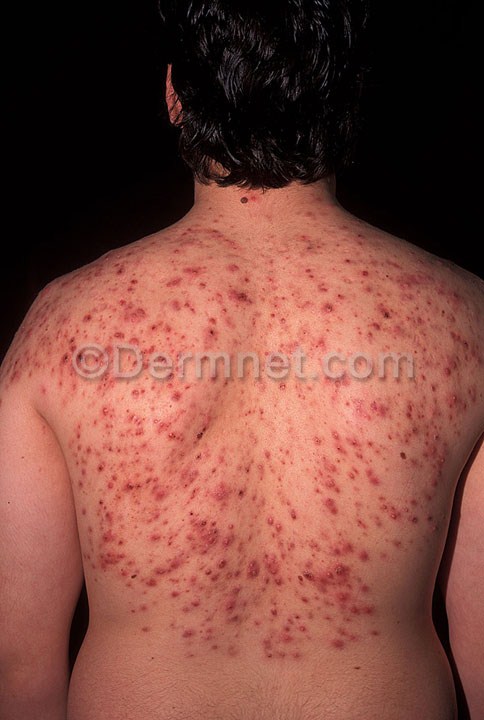
Disease: Acne and Rosacea Photos